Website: home-depot
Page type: payment
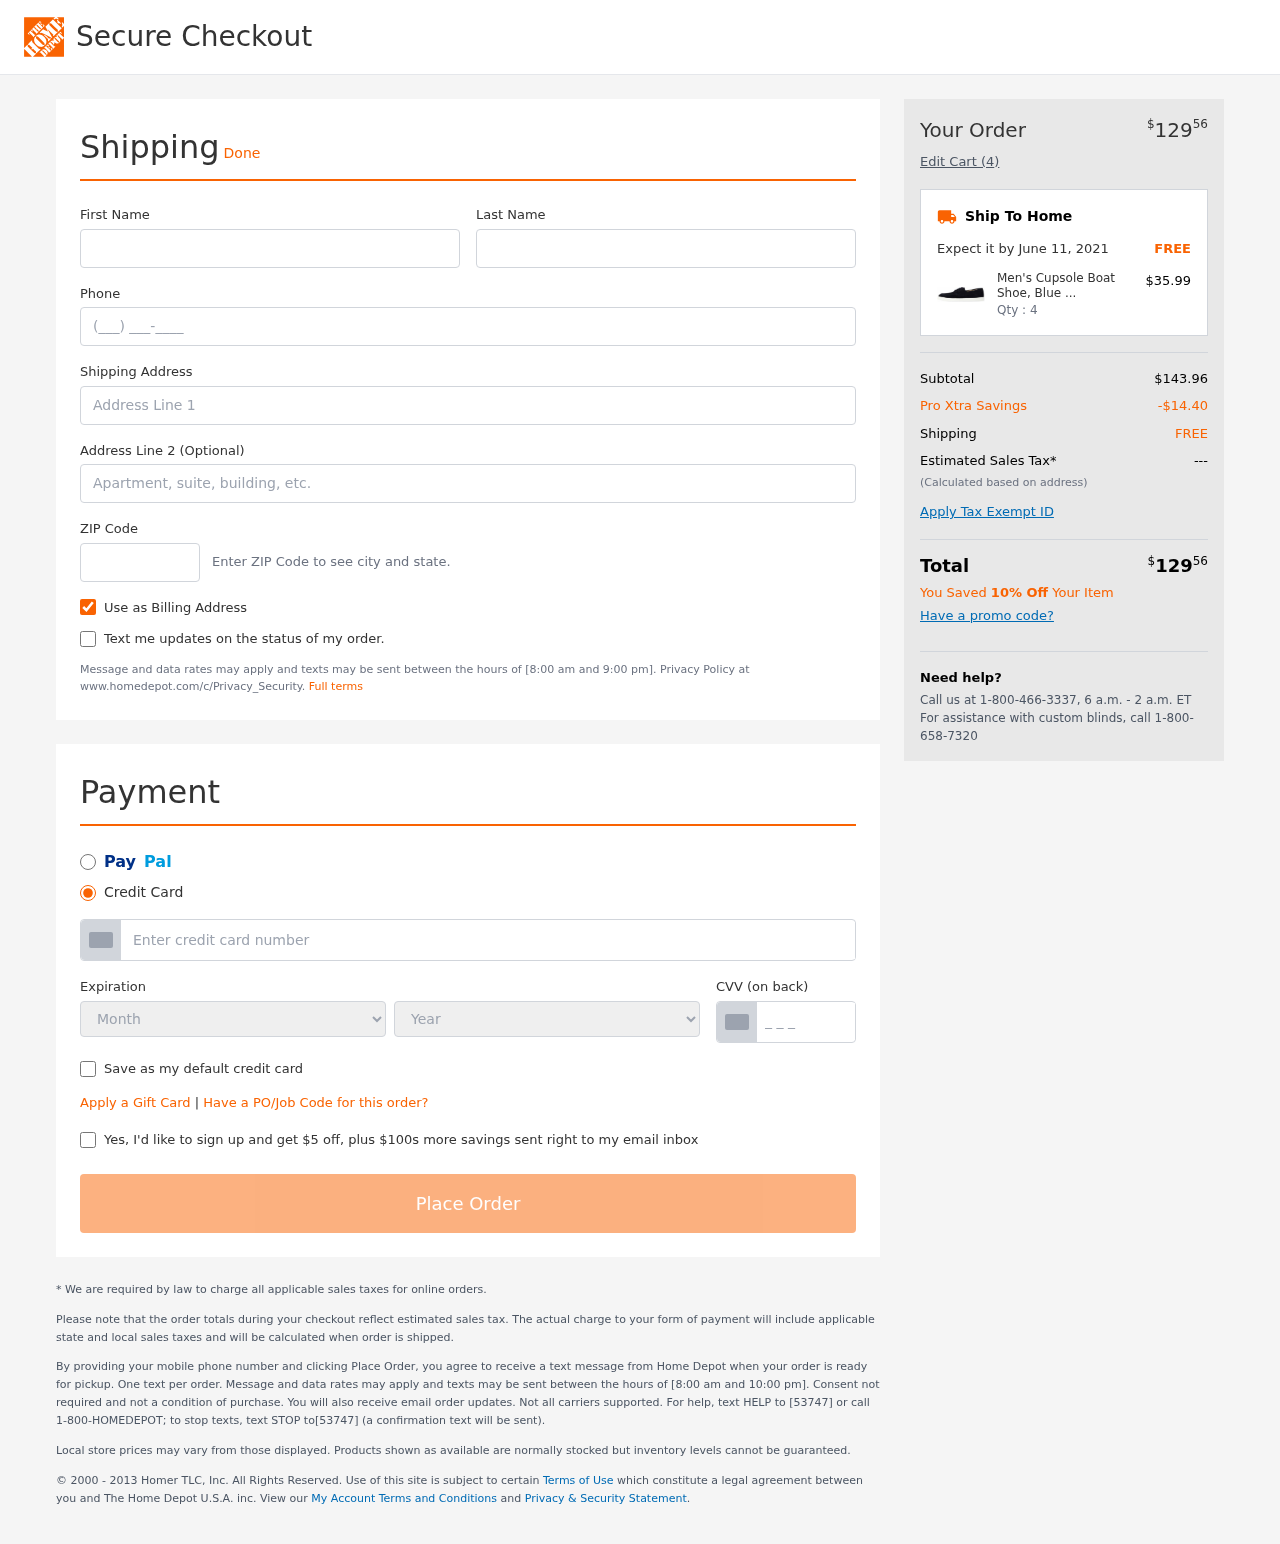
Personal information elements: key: PII_CARD_CVV
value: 2224
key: PII_CARD_EXPIRY_MONTH
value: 06
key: PII_CARD_EXPIRY_YEAR
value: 26
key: PII_CARD_NUMBER
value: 3435 7141 3274 727
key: PII_FIRSTNAME
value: Diamond
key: PII_LASTNAME
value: Daniels
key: PII_PHONE
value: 2147162190
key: PII_POSTCODE
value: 22261
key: PII_STREET
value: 1692 Lori Passage
Product elements: key: PRODUCT1_NAME
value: Men's Cupsole Boat Shoe, Blue Navy Suede, women 2
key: PRODUCT1_PRICE
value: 35.99
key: PRODUCT1_QUANTITY
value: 4
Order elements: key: ORDER_TOTAL
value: $12956
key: ORDER_NUM_ITEMS
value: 4
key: ORDER_DELIVERY_DATE
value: June 11, 2021
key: ORDER_SUBTOTAL
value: $143.96
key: ORDER_DISCOUNT
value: -$14.40
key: ORDER_SHIPPING_COST
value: FREE